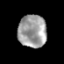
Tissue: prostate
Cell type: T cells
Senescence score: 0.2548
Nuclear area (px): 912
Mean DAPI intensity: 158.399